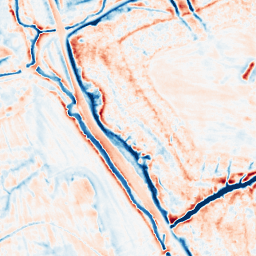
Category: multiscale
Decomposition family: dog_multiscale
Decomposition parameters: sigma_ratio: 1.4
n_scales: 6
base_sigma: 0.5
Upsampling method: sinc_hamming
Upsampling parameters: scale: 8
kernel_size: 16
Upsampling scale: 8